Question: I have this code right now:
'''
private void generateLevel() {
for (int y = 0; y < height; y++) {
for (int x = 0; x < width; x++) {
tiles[x + y * width] = random.nextInt(4);
}
}
}
'''
Which allows this method to work:
'''
public Tile getTile(int x, int y) {
if (x < 0 || y < 0 || x >= width || y >= height) return Tile.voidTile;
if (tiles[x + y * width] == 0) return Tile.grass;
if (tiles[x + y * width] == 1) return Tile.stone;
else return Tile.water;
//return Tile.voidTile;
}
'''
Which returns this result:

What I want is smooth, rounded islands with random stone deposits here and there. Would perlin noise be overkill for this? I figured I could just generate a tile, check the tile id next to it and then place it down if the tile adjacent is of the same type. But that would create endless expanses of the same tile. Any help?
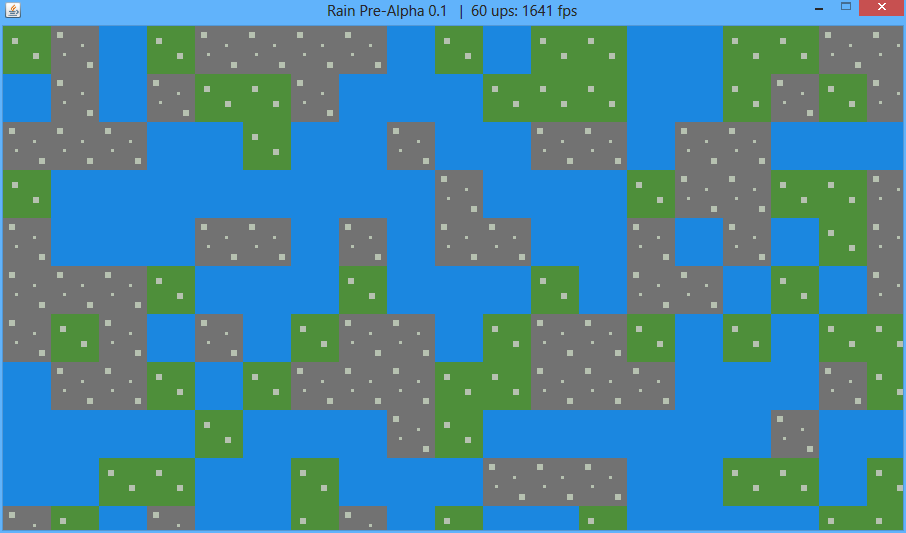
Answer: The first step I would take is to create objects out of anything on your domain level:
'''
public class Island {
private Point2D center = null;
private int radius = 0;
private List<Deposit> deposits = new ArrayList<Deposit>();
public Island(Point2D center, int radius) {
this.center = center;
this.radius = radius;
}
public void generateDeposits(int numDeposits) {
for (int i = 0; i < numDeposits; i++) {
// TODO: I leave it to you to find an x and y inside the island's
// boundary.
int x = getIntInsideCircle(center, radius);
int y = getIntInsideCircle(center, radius);
if (!depositInLocation(x, y)) {
deposits.add(new StoneDeposit(x, y));
} else {
i--; // TODO: This code could potentially go on forever,
// if we keep generating locations that have been used,
// but I'll leave this for you to handle.
}
}
}
}
public abstract class Deposit {
private Point2D location = null;
public Deposit(Point2D location) {
this.location = location;
}
}
public class StoneDeposit extends Deposit {
// TODO: You can fill this with StoneDeposit specifics.
}
'''
Now we have code that will generate an island with all it's random deposits. The only thing that is left to do is actually place these islands. I'm going to keep it simple and only add one to the map but I'm sure you can figure out how to add more than one (I'll leave some comments with my ideas):
'''
public class Map {
private final int WIDTH = 1000;
private final int HEIGHT = 1000;
private List<Island> islands = new ArrayList<Island>();
public void generate() {
// TODO: If you want to make more, make a for loop.
int radius = 100;
Island island = new Island(new Point2D(WIDTH / 2, HEIGHT / 2), radius);
// TODO: If you are going to add more, then you can't simply add them
// all willy-nilly. You are going to have to check if the islands collide
// and, if they do, find a way to handle that.
// You could let them collide and create a mountain range where they do, or,
// you could try to place the next island in a different position (similar
// to what we used above placing deposits, but both situations require
// code a bit better than what I've included).
islands.add(island);
}
}
'''
Ok, now we've got all the data we need. This brings us to the final point of actually drawing it onto the screen using tiles. I'm not too experienced with this subject, so this might be inefficient, but it should serve as a launching point.
'''
// Generate our data.
Map map = new Map();
map.generate();
// Draw to the screen.
// 1. Fill the entire screen with water.
for (int y = 0; y < HEIGHT; y++) {
for (int x = 0; x < WIDTH; x++) {
drawTile(x, y, Type.WATER);
}
}
// 2. Draw the islands.
// We're going to use this algorithm to draw the circle:
// http://en.wikipedia.org/wiki/Midpoint_circle_algorithm
for (Island island : map.getIslands()) {
int f = 1 - island.getRadius();
int ddF_x = 1;
int ddF_y = -2 * island.getRadius();
int x = 0;
int y = 0;
Point2D center = island.getCenter();
int radius = island.getRadius();
drawTile(center.getX(), center.getY() + radius, TileType.LAND);
drawTile(center.getX(), center.getY() - radius, TileType.LAND);
drawTile(center.getX() + radius, center.getY(), TileType.LAND);
drawTile(center.getX() - radius, center.getY(), TileType.LAND);
while(x < y) {
if(f >= 0) {
y--;
ddF_y += 2;
f += ddF_y;
}
x++;
ddF_x += 2;
f += ddF_x;
drawTile(center.getX() + x, center.getY() + y, TileType.LAND);
drawTile(center.getX() - x, center.getY() + y, TileType.LAND);
drawTile(center.getX() + x, center.getY() - y, TileType.LAND);
drawTile(center.getX() - x, center.getY() - y, TileType.LAND);
drawTile(center.getX() + y, center.getY() + x, TileType.LAND);
drawTile(center.getX() - y, center.getY() + x, TileType.LAND);
drawTile(center.getX() + y, center.getY() - x, TileType.LAND);
drawTile(center.getX() - y, center.getY() - x, TileType.LAND);
}
// TODO: Now you have to figure out how to fill in the guts of the island.
}
// 3. Draw the deposits.
// TODO: I'll leave this one for you.
'''
So that's basically it - it's not too bad.
You could always go a step further and add tiles that are mostly water but with some shore line. In order to do that you would have to check if the tile you are drawing is an edge or a corner:
'''
+-+-+-+
|1|2|3|
+-+-+-+
+-+-+-+-+
|4|5|6|7|
+-+-+-+-+
+-+-+-+
|8|9|0|
+-+-+-+
'''
Here you can see 2,9, and 4 are all edge tiles. 1, 3, 8, 0 are all corner tiles, and 5 is an interior tile. When you recognize a tile as being a corner then you have to pick all the attached water tiles and draw them as "coast" tiles:
'''
+-+-+
| |x|
+-+-+-+-+
|x|1|2|3|
+-+-+-+-+
+-+-+-+-+
|4|5|6|7|
+-+-+-+-+
+-+-+-+
|8|9|0|
+-+-+-+
'''
There all the x's would be coastal tiles.
I hope this helps a bit.